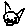
Label: cat